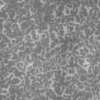
Label: not_dusty